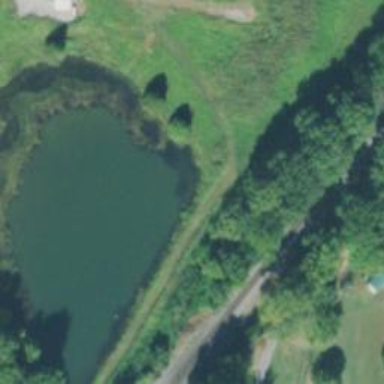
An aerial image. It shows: Pond with natural water.